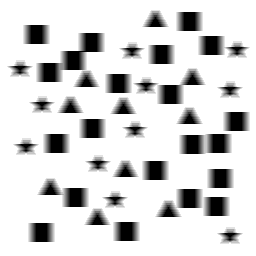
Squares: 21
Triangles: 10
Stars: 11
Total shapes: 42